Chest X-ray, PA view. Patient: 48 years old, sex M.
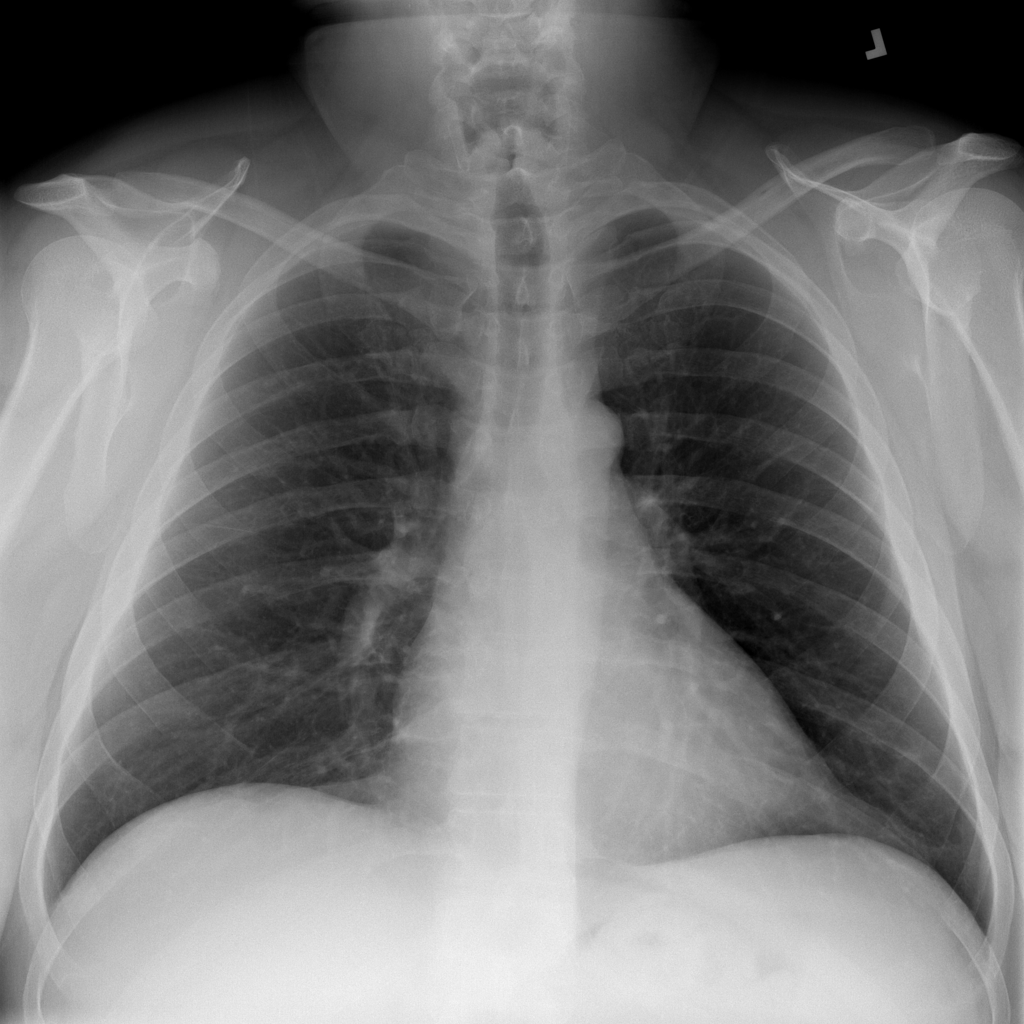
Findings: No Finding